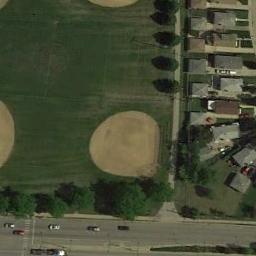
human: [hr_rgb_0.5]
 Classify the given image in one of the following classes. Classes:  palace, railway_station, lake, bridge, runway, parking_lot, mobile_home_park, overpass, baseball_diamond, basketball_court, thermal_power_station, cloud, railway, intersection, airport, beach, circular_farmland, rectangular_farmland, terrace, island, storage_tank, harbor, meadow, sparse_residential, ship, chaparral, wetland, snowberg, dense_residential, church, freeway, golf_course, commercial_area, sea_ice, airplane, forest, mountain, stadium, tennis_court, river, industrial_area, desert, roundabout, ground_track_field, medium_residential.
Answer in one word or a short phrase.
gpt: baseball_diamond